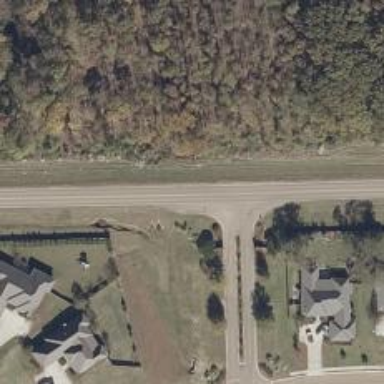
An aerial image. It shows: Tertiary road.